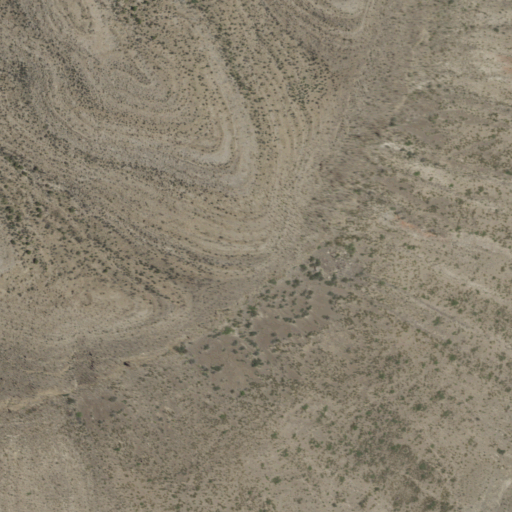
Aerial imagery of mountain in New Mexico named Big Gyp containing only shrub